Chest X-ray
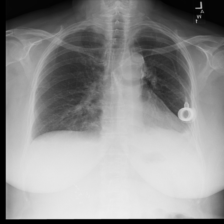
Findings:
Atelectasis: negative
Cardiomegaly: negative
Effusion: positive
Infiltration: negative
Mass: negative
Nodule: negative
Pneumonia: negative
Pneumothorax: negative
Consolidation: negative
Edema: negative
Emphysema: negative
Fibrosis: negative
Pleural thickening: negative
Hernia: negative